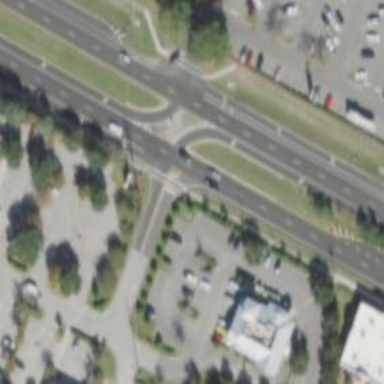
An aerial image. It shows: Asphalt road with primary link designation.